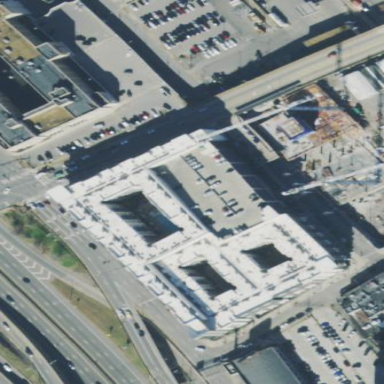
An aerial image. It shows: Multi-storey parking building.